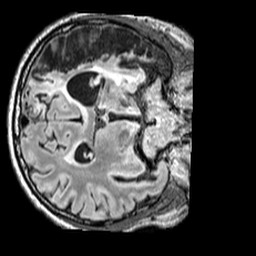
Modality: FLAIR
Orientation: axial
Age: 43
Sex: male
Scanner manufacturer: siemens
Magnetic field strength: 3 T
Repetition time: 5 s
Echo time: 0.387 s